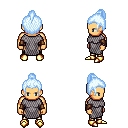
a pixel art fantasy rpg character, male body template, human, tanned skin, chain mail, gold greaves, white cyan short topknot hairstyle, cloth bracers, gold boots, four views (front, back, left, right), 2x2 character sprite sheet, small pixel art, hard edges, no anti-aliasing